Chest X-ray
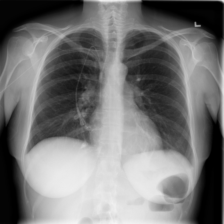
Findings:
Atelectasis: negative
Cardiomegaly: negative
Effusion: negative
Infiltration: negative
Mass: negative
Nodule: negative
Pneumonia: negative
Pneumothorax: negative
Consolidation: negative
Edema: negative
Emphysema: negative
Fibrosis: negative
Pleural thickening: negative
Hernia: negative